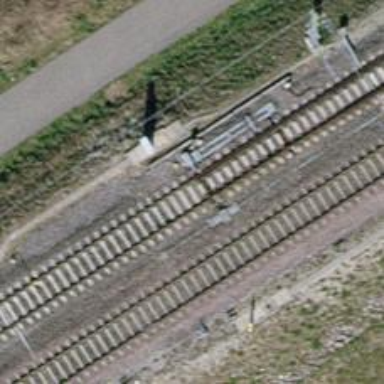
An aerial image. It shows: Railway switch.